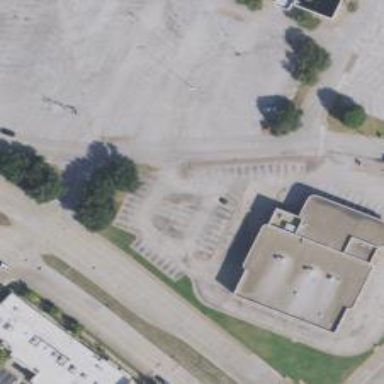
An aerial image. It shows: Retail building housing car repair shop.